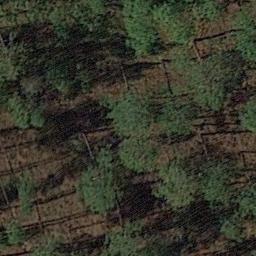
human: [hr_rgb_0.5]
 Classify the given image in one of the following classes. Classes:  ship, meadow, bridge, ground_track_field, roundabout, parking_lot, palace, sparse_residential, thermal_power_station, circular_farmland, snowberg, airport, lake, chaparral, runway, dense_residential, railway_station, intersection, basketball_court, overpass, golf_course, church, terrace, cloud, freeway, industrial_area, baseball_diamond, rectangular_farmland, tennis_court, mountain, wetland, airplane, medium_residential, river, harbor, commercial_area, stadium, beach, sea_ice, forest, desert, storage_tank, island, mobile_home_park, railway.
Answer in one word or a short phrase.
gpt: forest